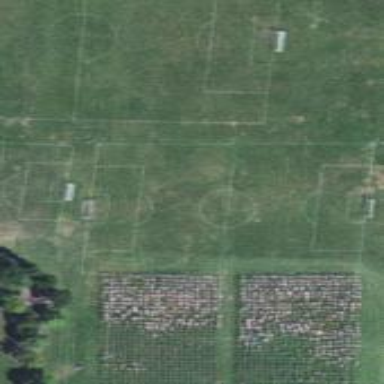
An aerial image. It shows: Soccer pitch for leisure land activities.